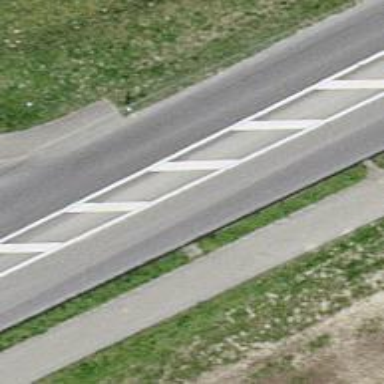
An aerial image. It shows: Unmarked road crossing.